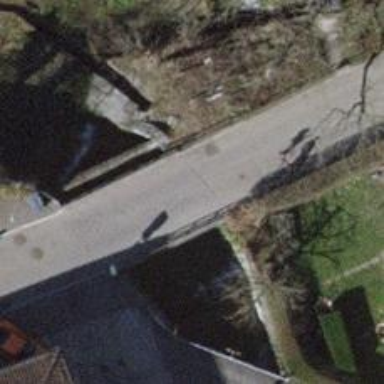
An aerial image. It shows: Living street bridge with asphalt surface.